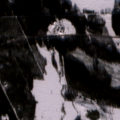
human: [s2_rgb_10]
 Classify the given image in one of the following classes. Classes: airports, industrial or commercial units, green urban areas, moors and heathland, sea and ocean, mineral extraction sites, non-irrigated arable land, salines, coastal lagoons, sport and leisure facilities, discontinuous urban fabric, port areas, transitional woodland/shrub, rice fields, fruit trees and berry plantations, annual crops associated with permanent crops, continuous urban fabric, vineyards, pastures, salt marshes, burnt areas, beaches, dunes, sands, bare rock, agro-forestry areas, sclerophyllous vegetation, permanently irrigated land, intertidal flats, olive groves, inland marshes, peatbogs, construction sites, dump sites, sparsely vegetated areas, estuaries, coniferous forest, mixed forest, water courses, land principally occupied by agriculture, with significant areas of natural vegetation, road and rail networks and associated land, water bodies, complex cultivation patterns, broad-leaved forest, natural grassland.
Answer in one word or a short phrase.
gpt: non-irrigated arable land, coniferous forest, mixed forest